Breast ultrasound image
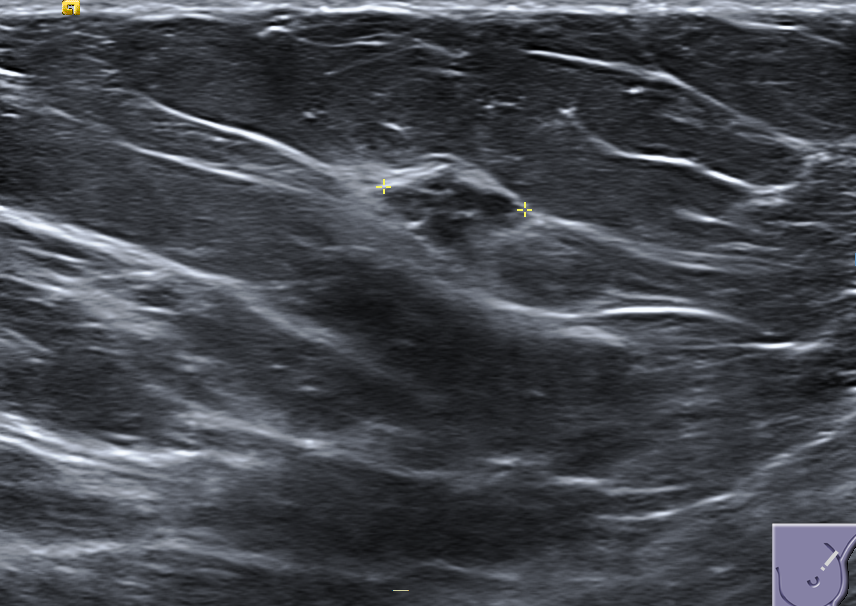
Diagnosis: malignant